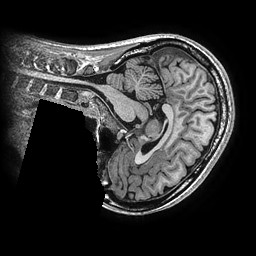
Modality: T1w
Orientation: sagittal
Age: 36
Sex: female
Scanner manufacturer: ge
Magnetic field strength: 3 T
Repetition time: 0.006952 s
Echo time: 0.00292 s